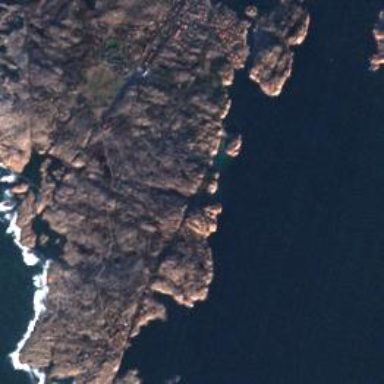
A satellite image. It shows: Picturesque coastline scene.